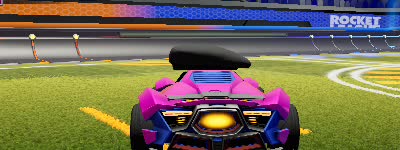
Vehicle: werewolf